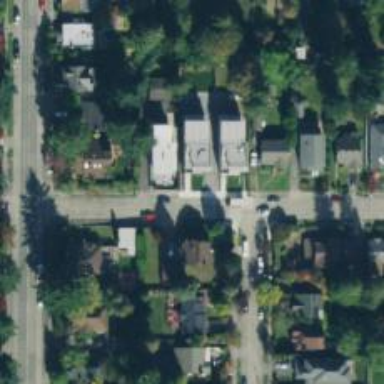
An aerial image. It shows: Residential road with separate sidewalk.